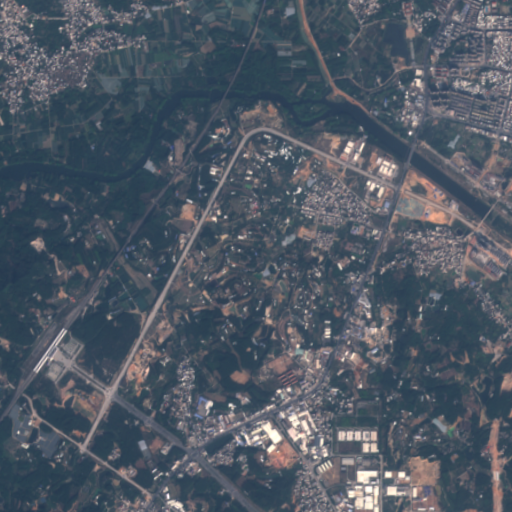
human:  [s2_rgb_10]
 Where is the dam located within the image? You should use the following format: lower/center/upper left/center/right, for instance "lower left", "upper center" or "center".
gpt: The dam is located in the center right of the image.
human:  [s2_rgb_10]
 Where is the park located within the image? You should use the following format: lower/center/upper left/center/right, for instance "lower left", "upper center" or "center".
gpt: The park is located in the upper right of the image.
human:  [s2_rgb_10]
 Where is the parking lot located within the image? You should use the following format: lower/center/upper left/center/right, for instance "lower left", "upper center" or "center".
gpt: The parking lot is located in the lower left of the image.
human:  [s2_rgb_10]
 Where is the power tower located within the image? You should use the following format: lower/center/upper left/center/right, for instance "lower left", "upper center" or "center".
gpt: The power tower is located in the lower left of the image.
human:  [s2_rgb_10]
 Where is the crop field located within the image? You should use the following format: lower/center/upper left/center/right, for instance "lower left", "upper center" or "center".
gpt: There is no crop field in the image.